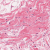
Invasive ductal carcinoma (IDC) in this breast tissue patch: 0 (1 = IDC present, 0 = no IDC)